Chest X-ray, AP view. Patient: 51 years old, sex F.
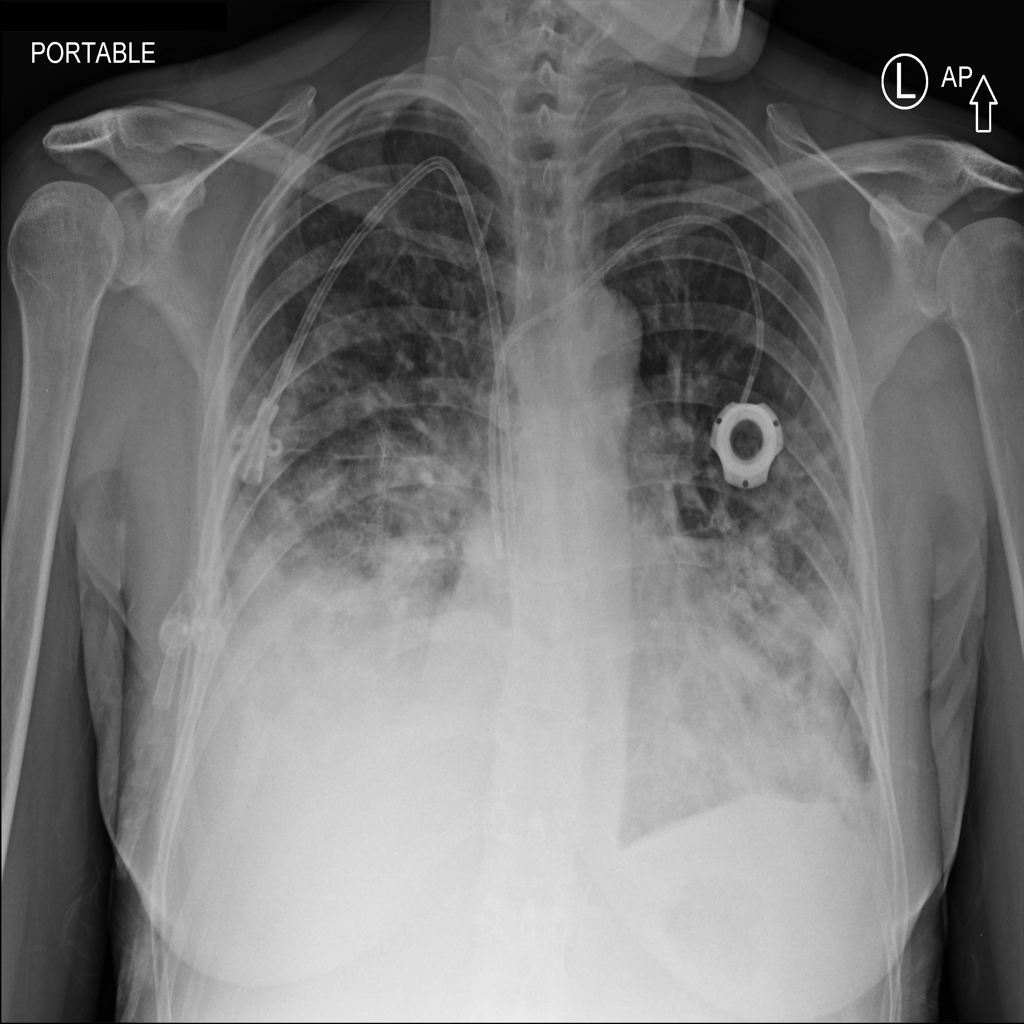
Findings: Effusion, Mass